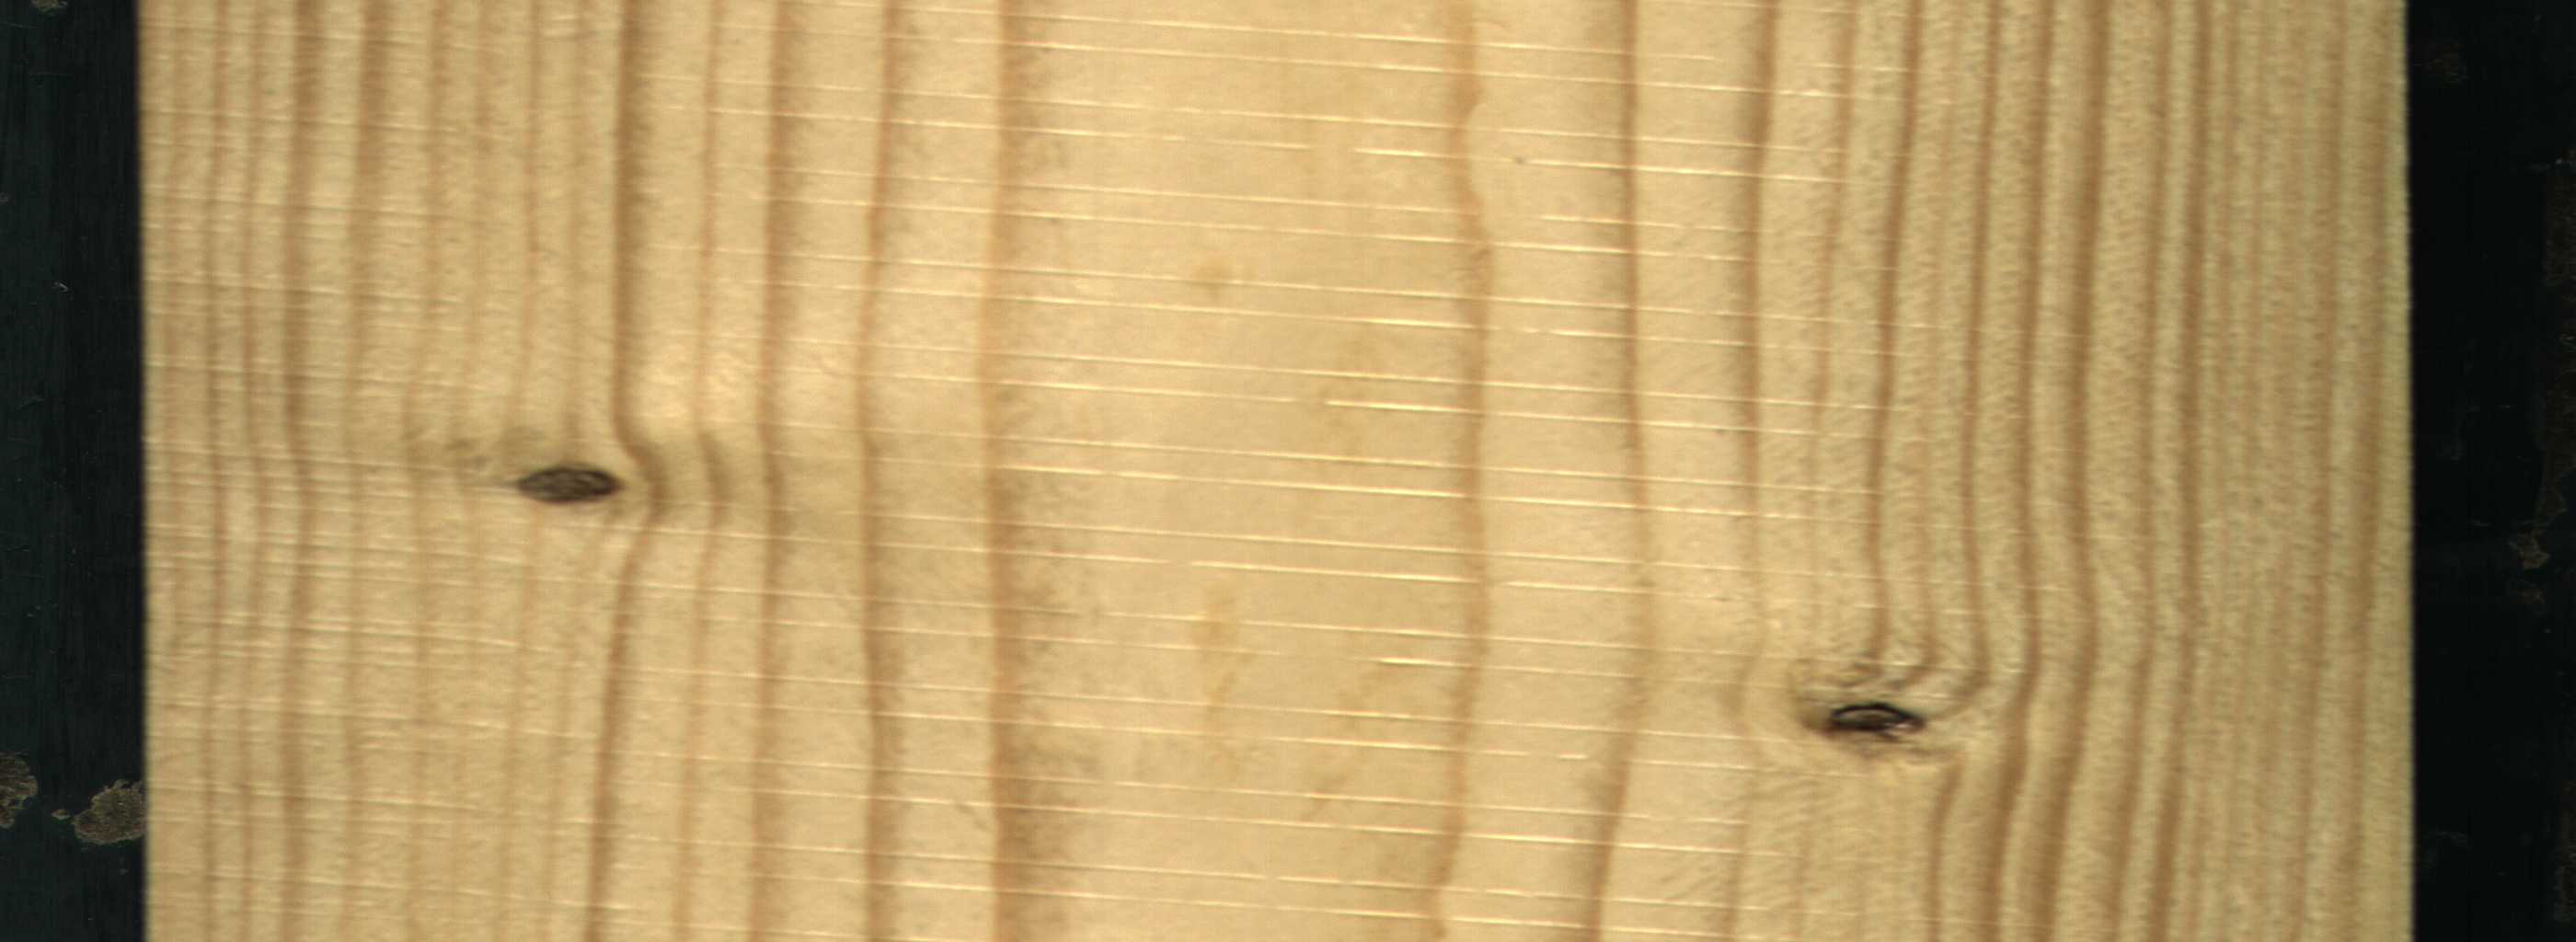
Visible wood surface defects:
Dead_Knot
Dead_Knot